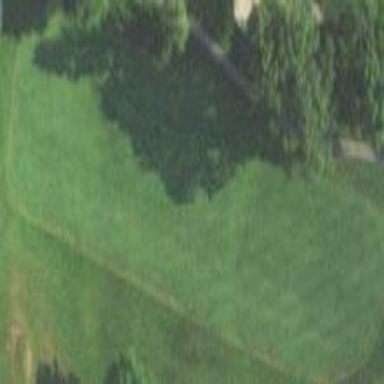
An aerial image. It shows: Grassy area designated as golf fairway.